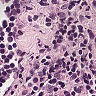
Metastatic tissue present: no